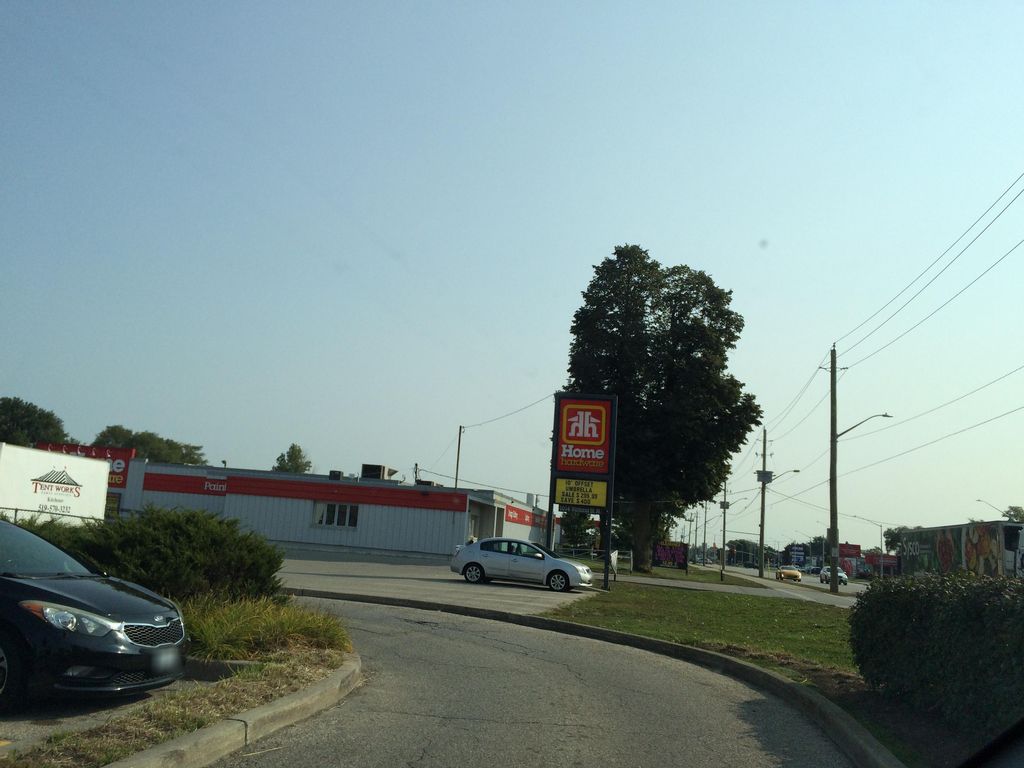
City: kitchener-waterloo